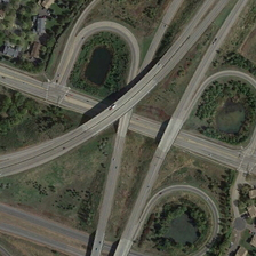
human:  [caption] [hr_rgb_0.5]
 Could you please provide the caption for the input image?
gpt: the overpass is grey and surrounded by some pools .

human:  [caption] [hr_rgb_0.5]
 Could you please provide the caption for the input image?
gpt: A viaduct extends on the roads of the green city.

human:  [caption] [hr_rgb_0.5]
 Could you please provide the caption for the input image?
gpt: An overpass passes through the green city streets.

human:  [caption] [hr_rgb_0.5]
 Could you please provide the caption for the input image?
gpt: A highway spanning a green city.

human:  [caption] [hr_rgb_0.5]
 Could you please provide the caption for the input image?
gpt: Pedestrian overpasses are on the city roads in full of green.